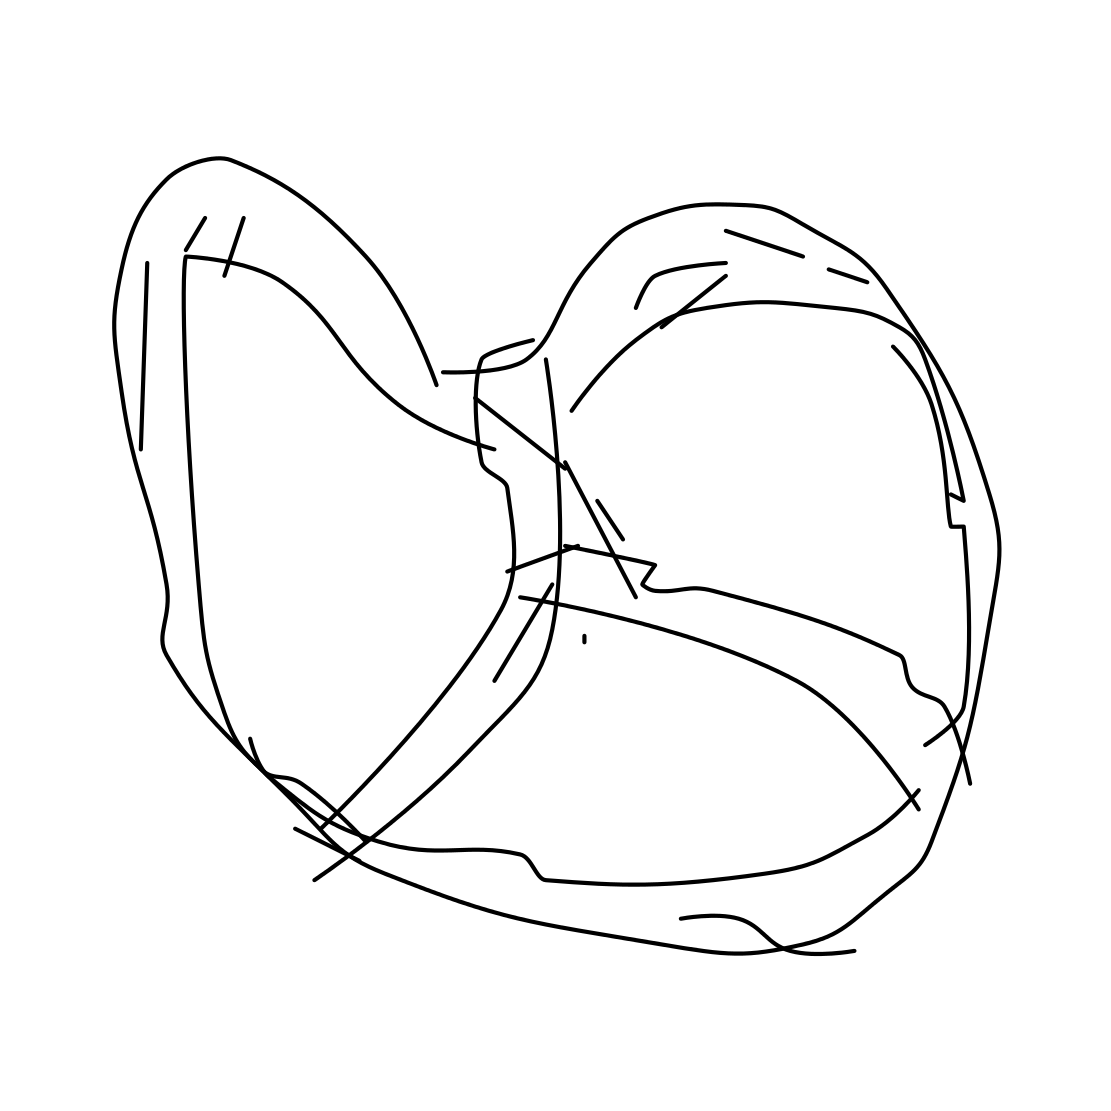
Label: pretzel